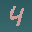
Label: 4